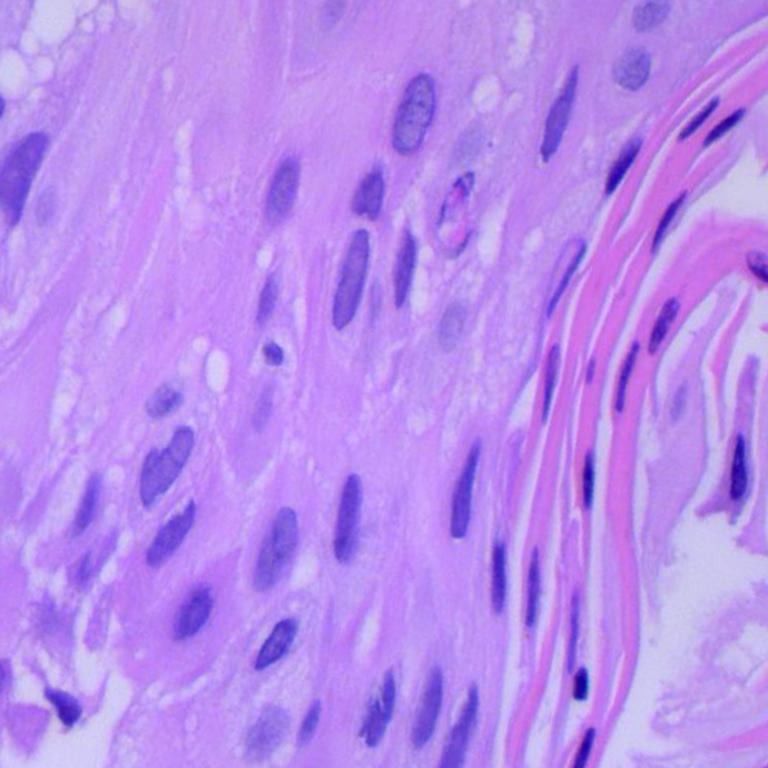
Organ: lung
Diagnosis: squamous carcinomas